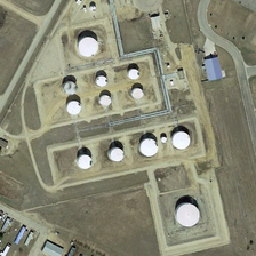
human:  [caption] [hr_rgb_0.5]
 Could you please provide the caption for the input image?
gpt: Some white tanks are on a bare piece of land.

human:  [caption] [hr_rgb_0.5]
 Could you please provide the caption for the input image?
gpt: Some white storage tanks are on bare land.

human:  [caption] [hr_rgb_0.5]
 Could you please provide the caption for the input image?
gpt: Some white storage tanks are on the bare ground.

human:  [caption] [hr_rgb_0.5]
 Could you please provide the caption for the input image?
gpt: Some white tanks are on the bare ground.

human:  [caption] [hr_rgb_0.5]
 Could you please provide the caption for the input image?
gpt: Some white storage boxes are on the bare ground.